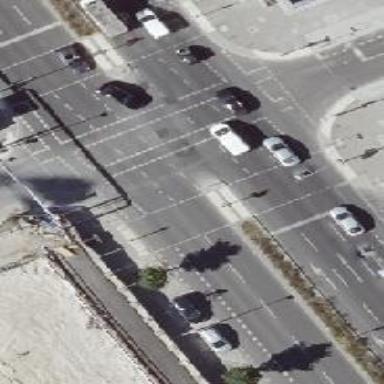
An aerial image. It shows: Road crossing with traffic signals.